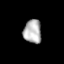
Tissue: lung
Cell type: Endothelial cells
Senescence score: 0.5617
Nuclear area (px): 415
Mean DAPI intensity: 177.499